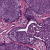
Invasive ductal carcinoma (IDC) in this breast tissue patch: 0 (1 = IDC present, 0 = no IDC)